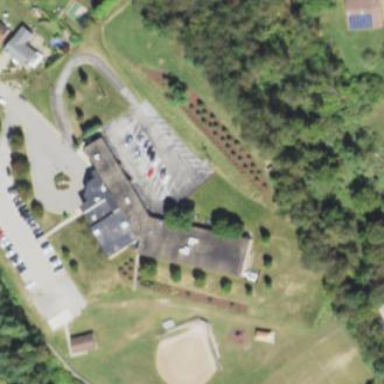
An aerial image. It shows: School building.